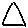
Label: triangle